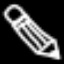
Label: pencil